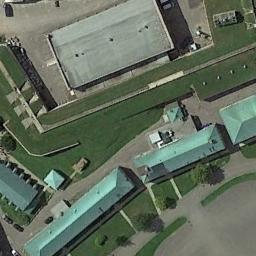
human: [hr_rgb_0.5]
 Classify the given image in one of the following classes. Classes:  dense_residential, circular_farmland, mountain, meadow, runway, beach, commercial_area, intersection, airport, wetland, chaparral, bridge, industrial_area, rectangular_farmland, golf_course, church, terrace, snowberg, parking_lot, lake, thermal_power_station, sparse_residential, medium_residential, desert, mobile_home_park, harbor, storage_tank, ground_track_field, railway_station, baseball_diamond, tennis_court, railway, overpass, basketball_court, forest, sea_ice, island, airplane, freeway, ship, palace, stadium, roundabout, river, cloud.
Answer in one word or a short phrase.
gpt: palace